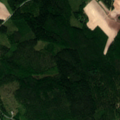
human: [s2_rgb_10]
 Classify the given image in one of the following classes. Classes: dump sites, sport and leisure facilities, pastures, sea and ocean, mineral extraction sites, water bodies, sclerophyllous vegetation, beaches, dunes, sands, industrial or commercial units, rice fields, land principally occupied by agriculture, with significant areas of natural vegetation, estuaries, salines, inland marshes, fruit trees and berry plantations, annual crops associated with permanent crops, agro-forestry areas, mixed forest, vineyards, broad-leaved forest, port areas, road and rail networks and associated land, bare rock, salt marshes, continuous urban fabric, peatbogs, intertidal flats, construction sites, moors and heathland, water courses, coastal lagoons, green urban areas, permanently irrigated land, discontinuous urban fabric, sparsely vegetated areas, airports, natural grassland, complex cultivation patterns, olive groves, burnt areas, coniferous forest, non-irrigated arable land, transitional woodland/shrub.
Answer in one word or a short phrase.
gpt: non-irrigated arable land, land principally occupied by agriculture, with significant areas of natural vegetation, coniferous forest, mixed forest